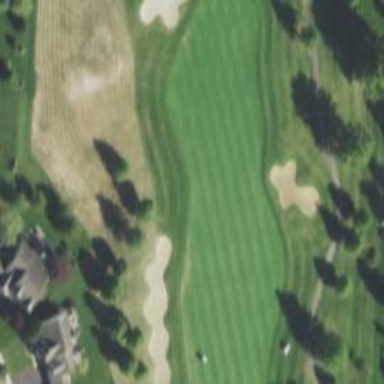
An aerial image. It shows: Golf hole.